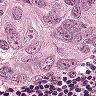
Metastatic tissue present: yes